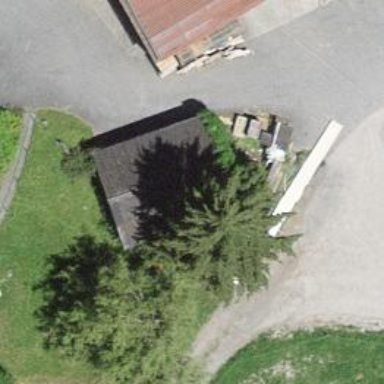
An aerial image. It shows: Garage building.